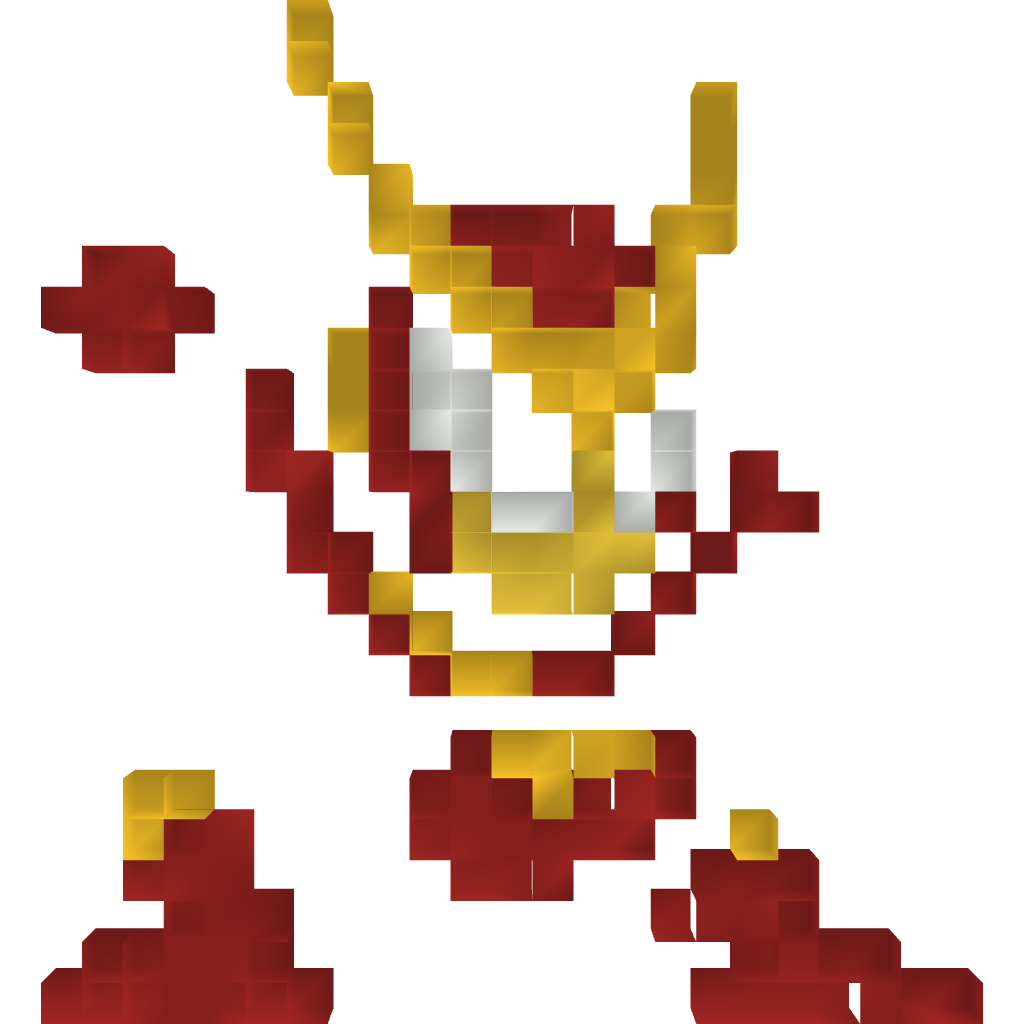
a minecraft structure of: Quickman (ErnieCIII)